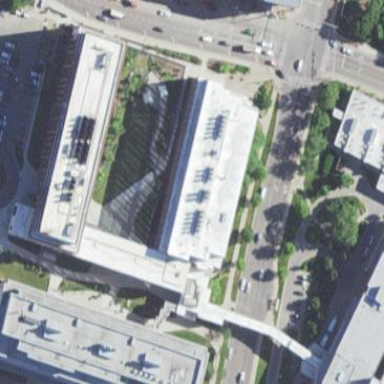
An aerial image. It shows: University building.